Question: I want to show a pop up window in my iPhone app whenever I receive a push notification through 'didRecieveRemoteNotification'. Something like the windows shown in the image attached. I tried doing 'addSubview' with my view controller, but it occupies the entire screen. How do I create the pop-ups?
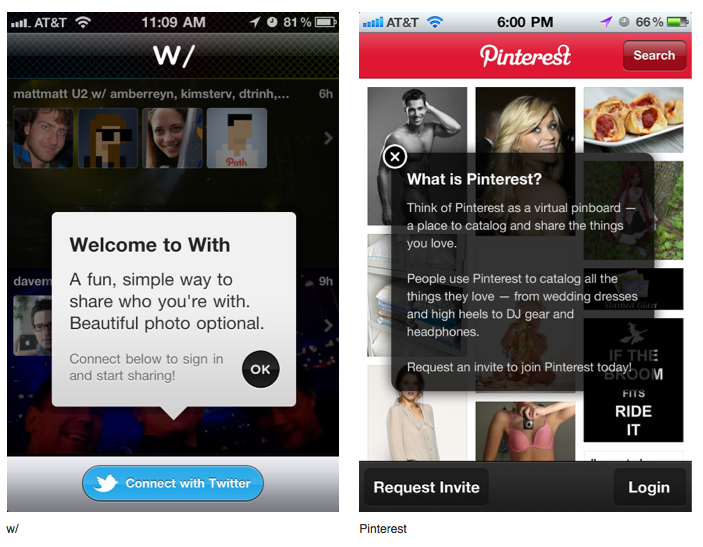
Answer: Instead of adding a subview with dimensions of the screen '{320x460}', create a view with smaller dimensions such as '{100,100}' and add rounded corners to them via the 'UIView' 'layer' properties
'''
#import <QuartzCore/QuartzCore.h>
....
view.layer.cornerRadius = 5;
view.layer.masksToBounds = YES;
'''
: To achieve the background dim effect, contradicting to what I first suggested. Add your PopUp view to a view with a frame of the full screen dimensions '{320,460}'. You then apply a transparency color to it via the 'UIColor' '-colorWithWhite:alpha:' method. Like below:
'''
view.backgroundColor = [UIColor colorWithWhite:0 alpha:0.5];
'''